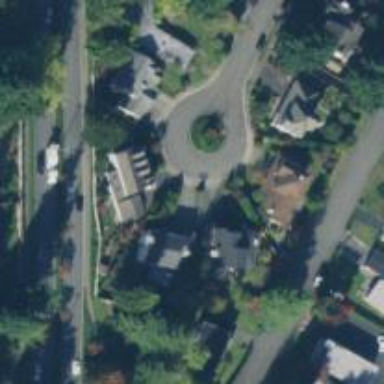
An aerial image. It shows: Turning loop on the road.